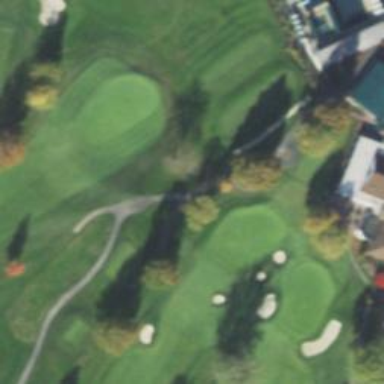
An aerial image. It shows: Path for both road and golf.